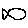
Label: fish